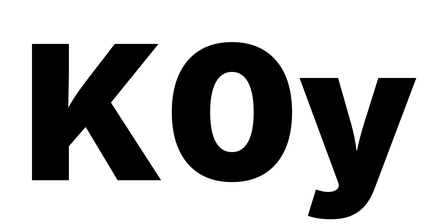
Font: Inter_Black